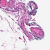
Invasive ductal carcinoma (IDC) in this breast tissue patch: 0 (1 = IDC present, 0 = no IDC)